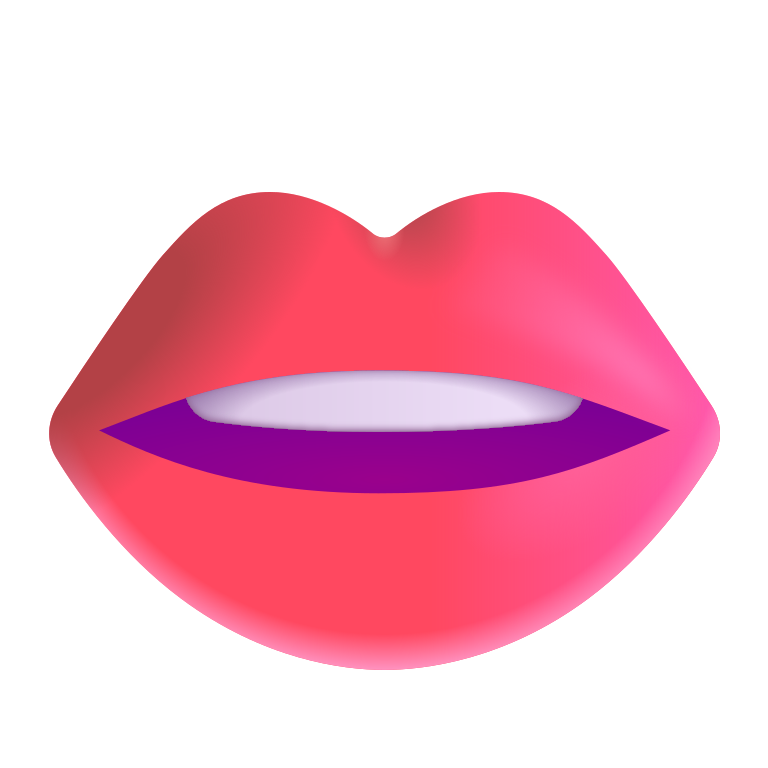
mouth color